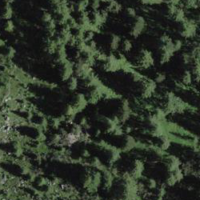
EUNIS habitat code: 43
Species observed at this site:
Dryas octopetala